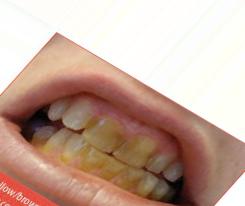
Condition: Tooth Discoloration